Field crop: tomato
Growth stage: 1
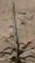
Species: cyperus